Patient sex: F
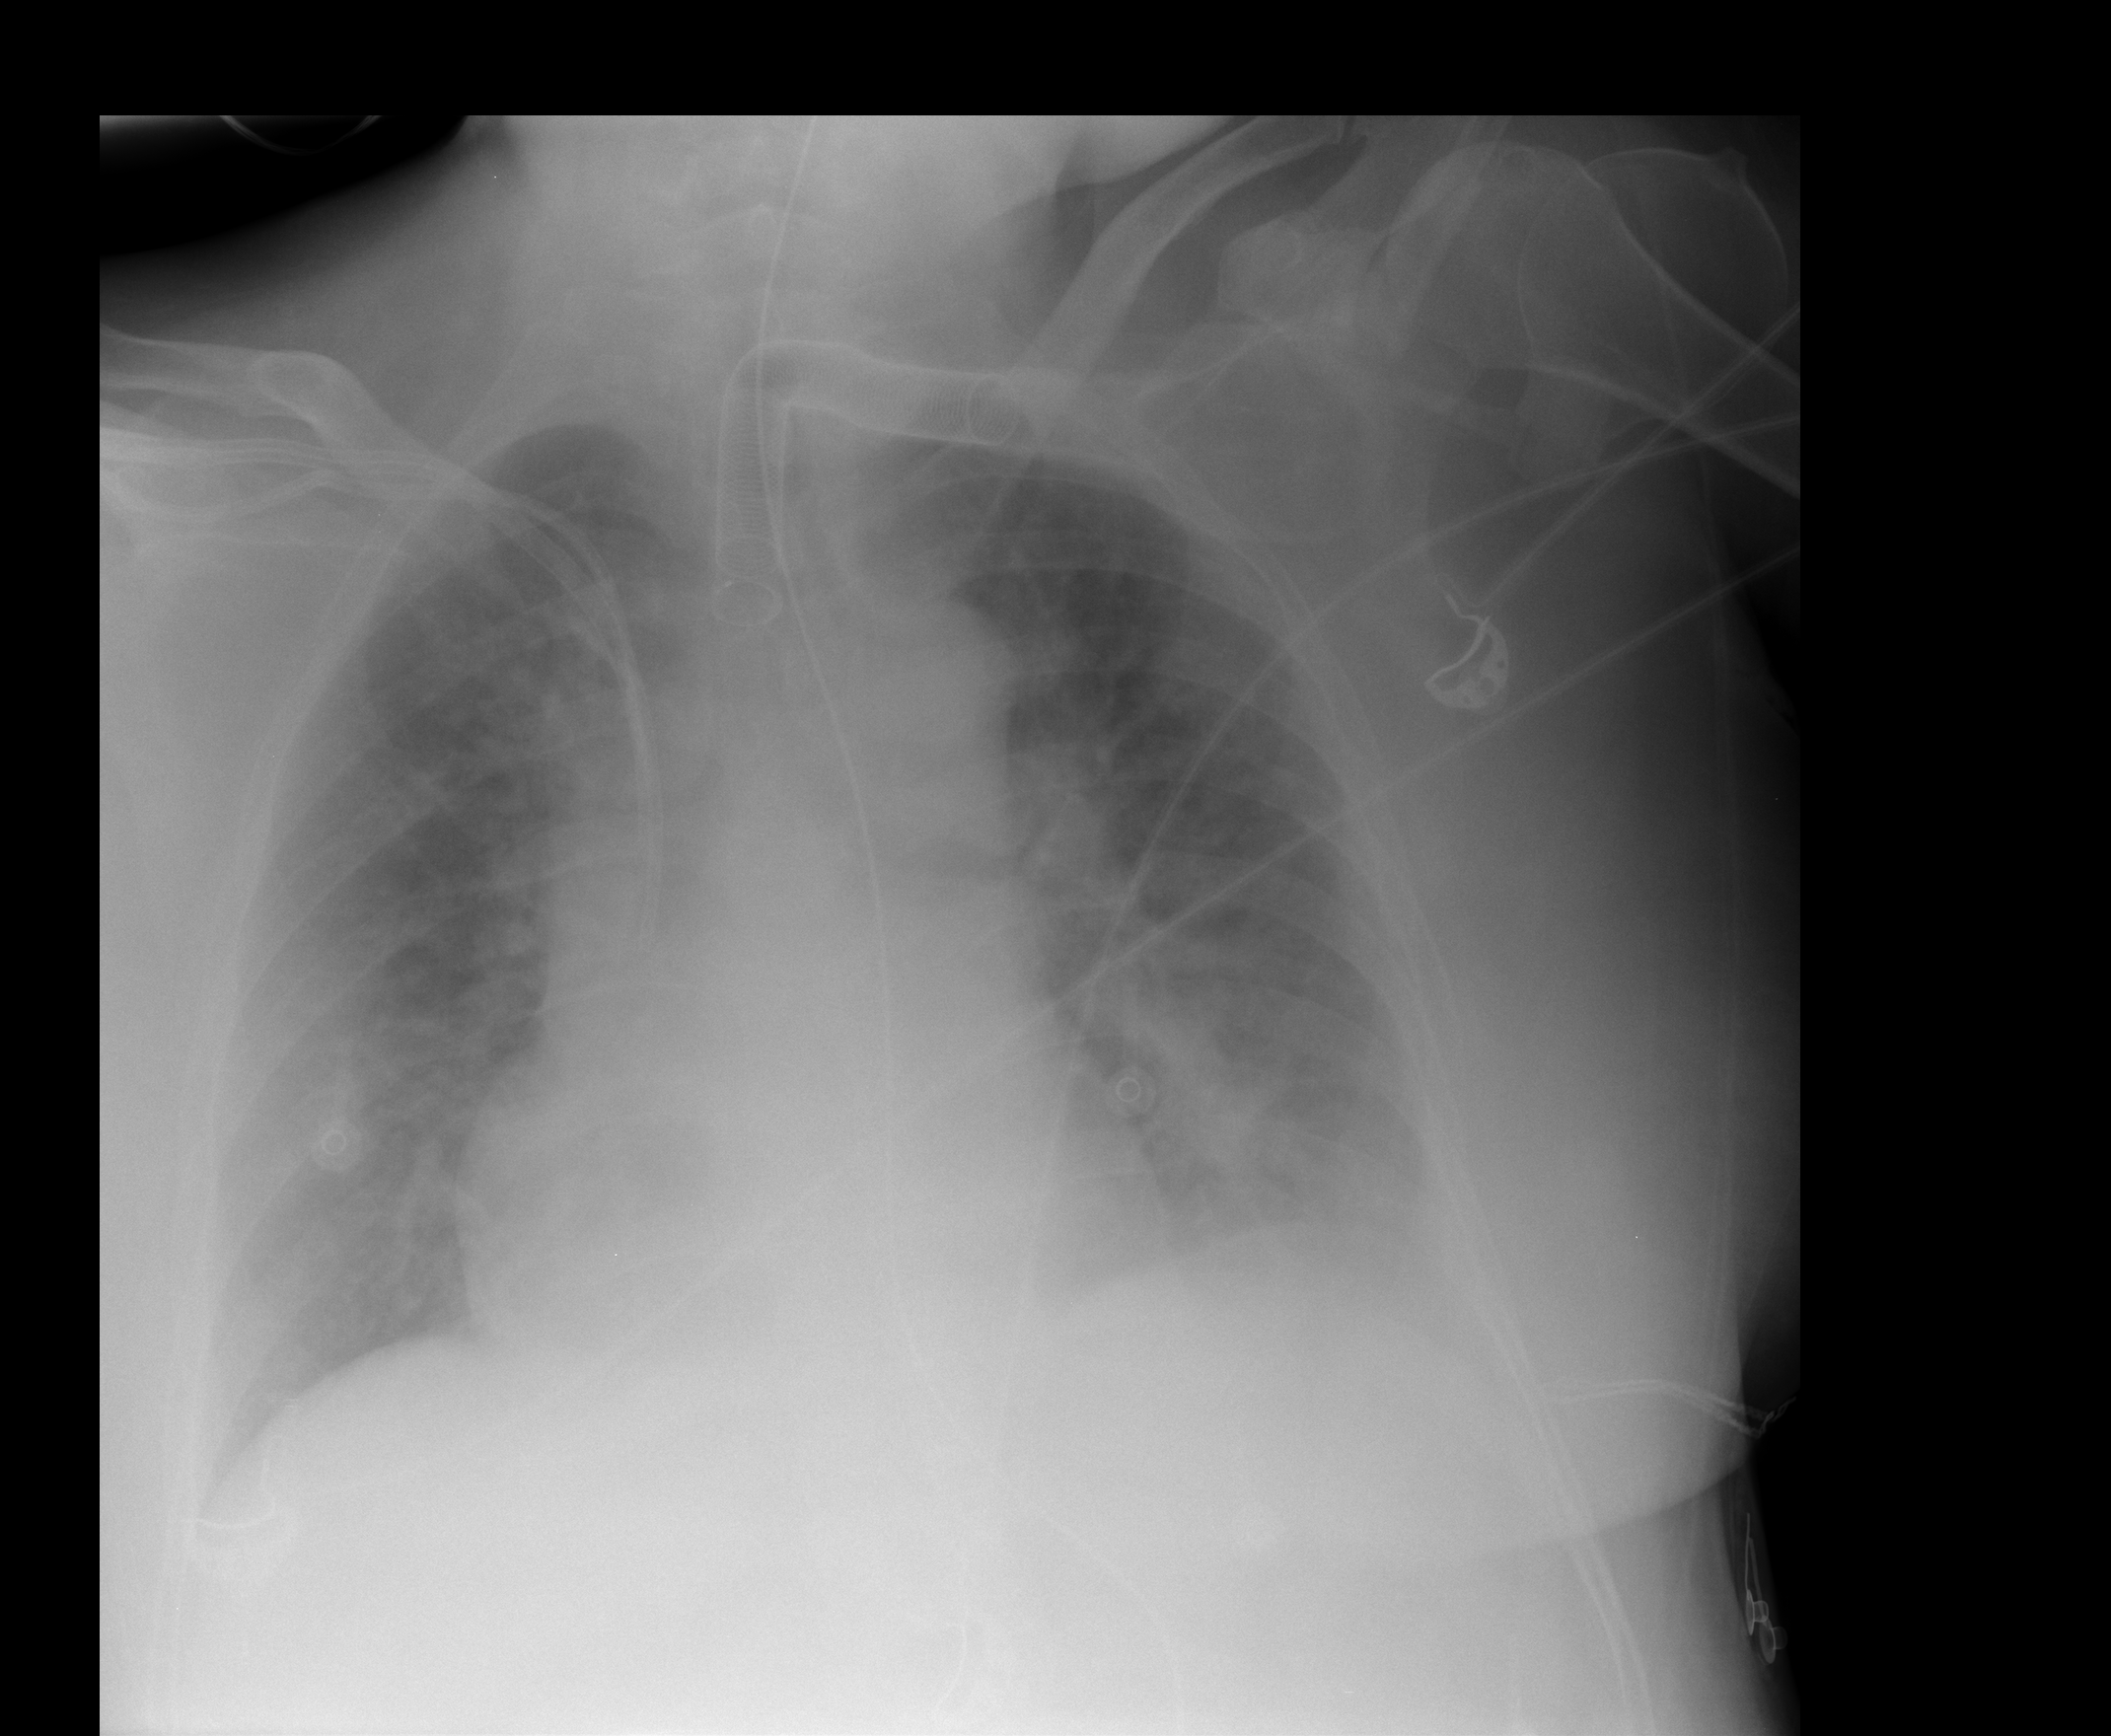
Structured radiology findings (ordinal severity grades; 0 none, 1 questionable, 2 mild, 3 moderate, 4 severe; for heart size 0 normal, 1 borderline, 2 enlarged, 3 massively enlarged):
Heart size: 0
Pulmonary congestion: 0
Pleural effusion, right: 0
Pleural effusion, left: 2
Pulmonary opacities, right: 0
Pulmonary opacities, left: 2
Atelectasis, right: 0
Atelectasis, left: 2